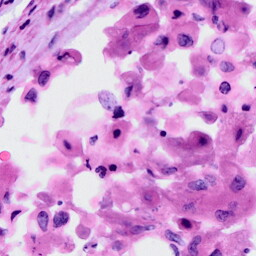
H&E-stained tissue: Cervix